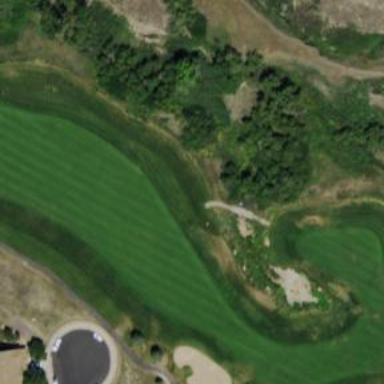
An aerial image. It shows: Path for both road and golf.